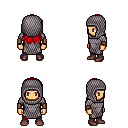
a pixel art fantasy rpg character, male body template, human, tanned skin, chain mail, red pants, red unkempt hairstyle, chain hood, leather bracers, maroon shoes, four views (front, back, left, right), 2x2 character sprite sheet, small pixel art, hard edges, no anti-aliasing